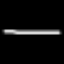
Label: line